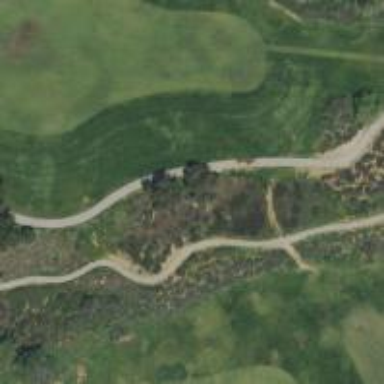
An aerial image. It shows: Service road used as golf cart path.